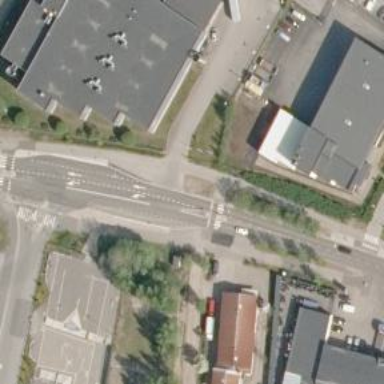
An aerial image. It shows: Asphalt cycleway.